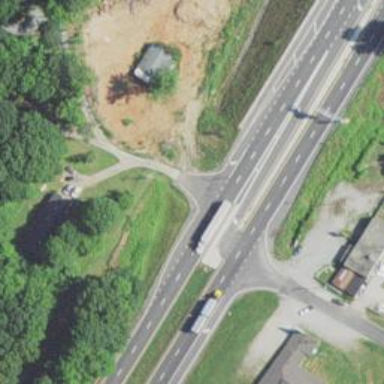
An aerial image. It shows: Asphalt trunk link road.